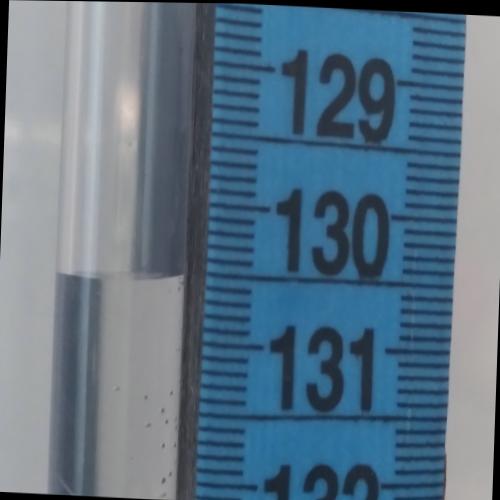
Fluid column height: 130.5 cm